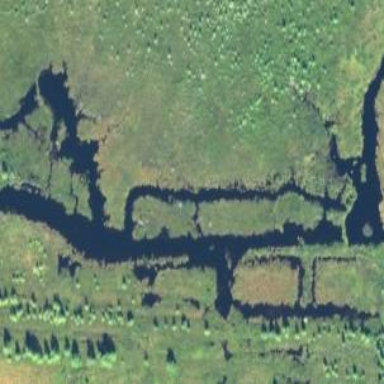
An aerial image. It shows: Canal.